Field crop: tomato
Growth stage: 2
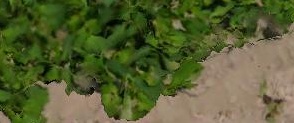
Species: tomato